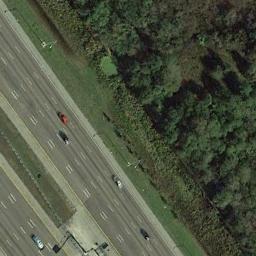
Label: freeway